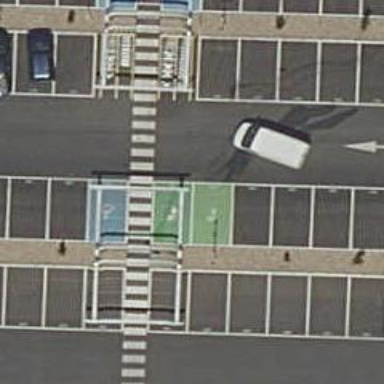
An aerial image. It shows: Parking aisle designated as service road.